Brain MRI, t1w sequence, axial 2D slice.
Patient: age 27, sex F, weight 95 kg, height 1.95 m
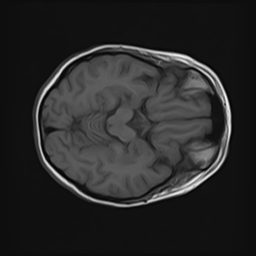